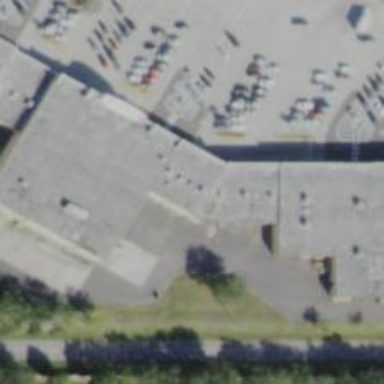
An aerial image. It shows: Mall building.